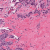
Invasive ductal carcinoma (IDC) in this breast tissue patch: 1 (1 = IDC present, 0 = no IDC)